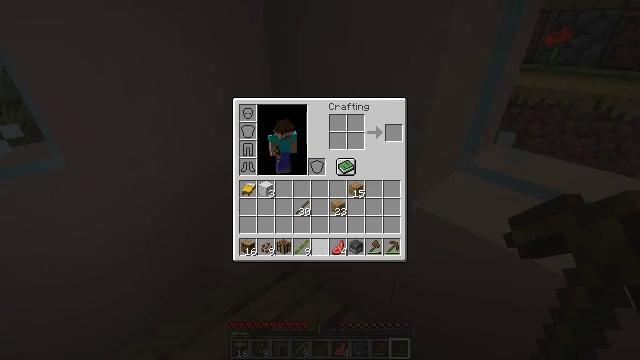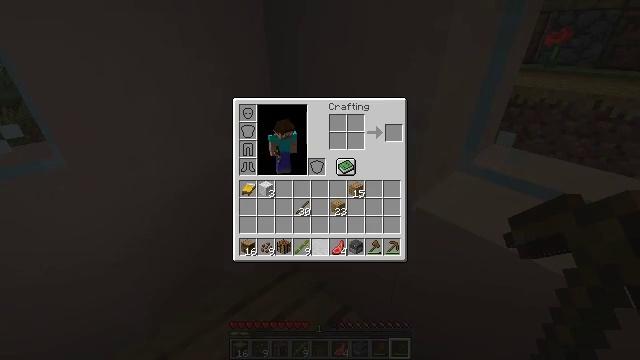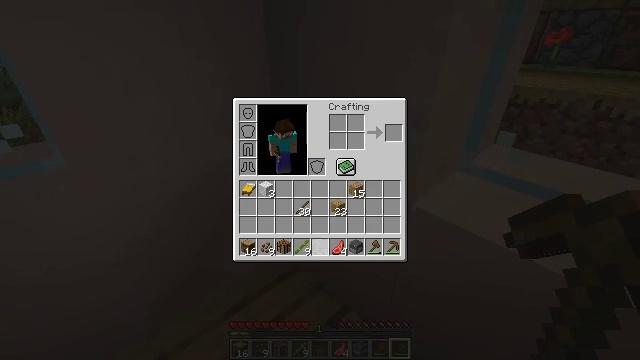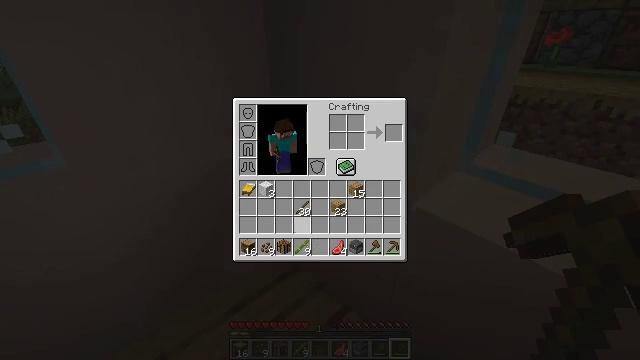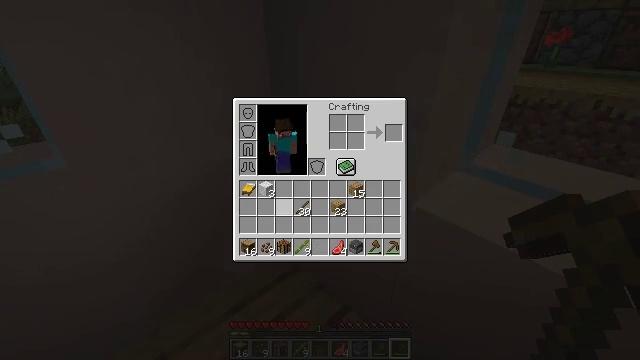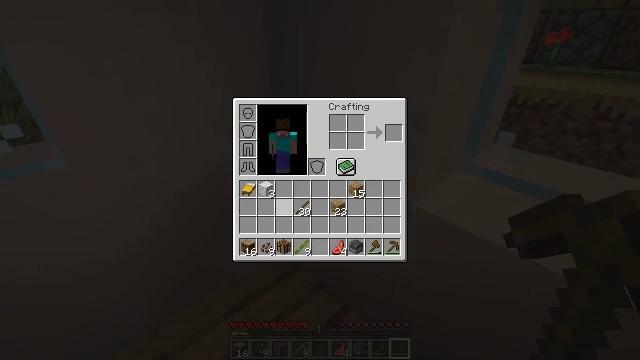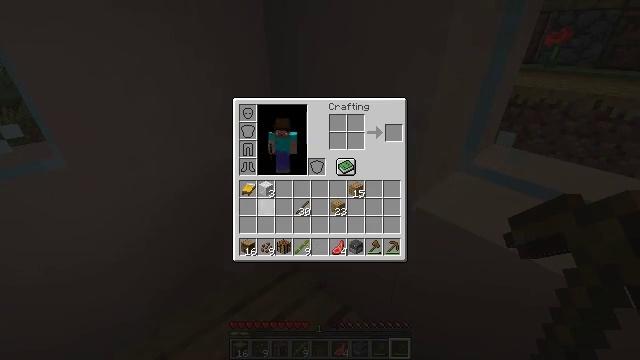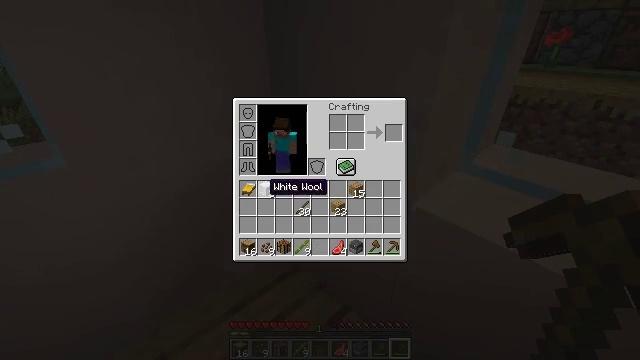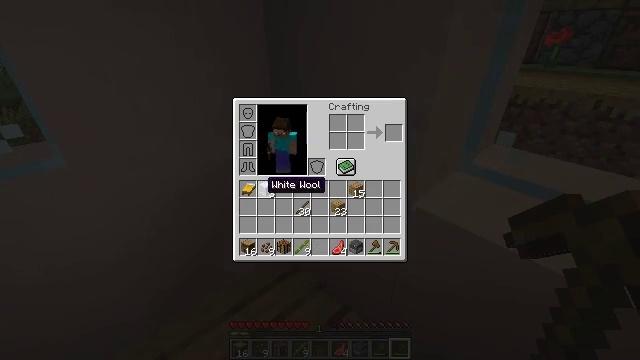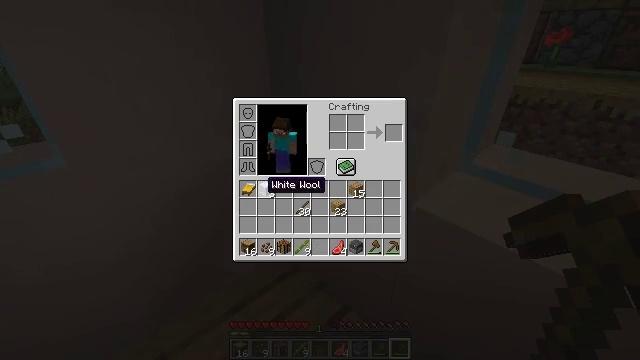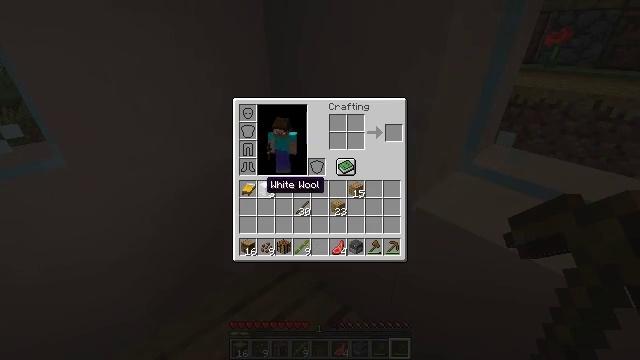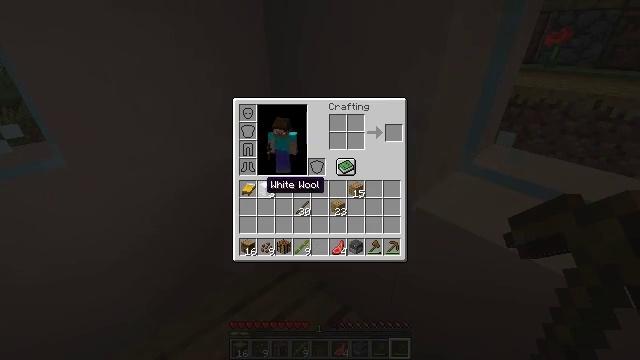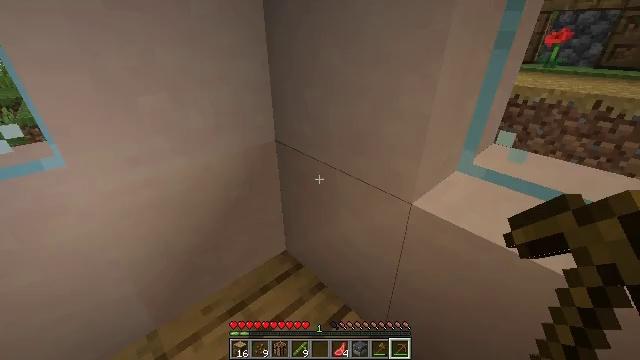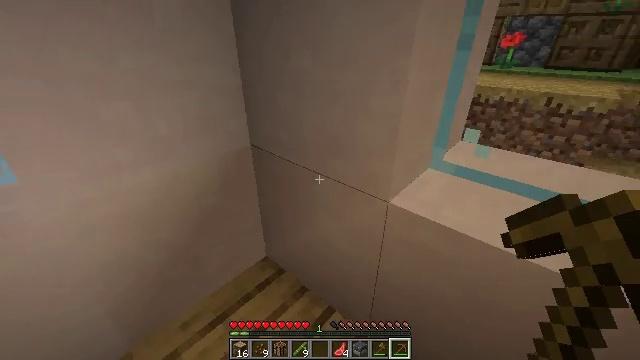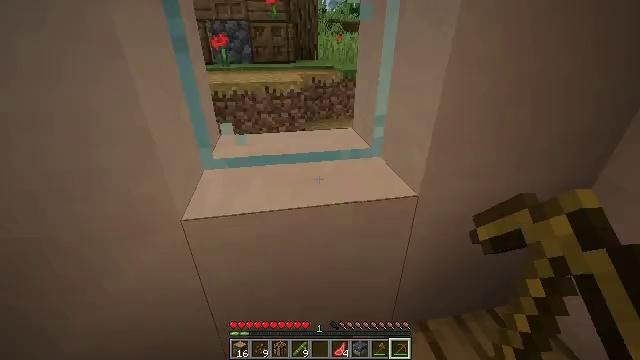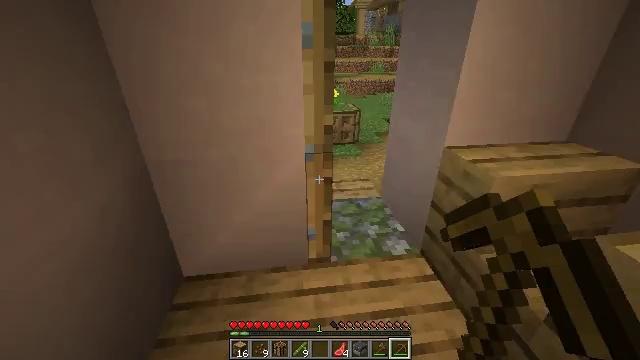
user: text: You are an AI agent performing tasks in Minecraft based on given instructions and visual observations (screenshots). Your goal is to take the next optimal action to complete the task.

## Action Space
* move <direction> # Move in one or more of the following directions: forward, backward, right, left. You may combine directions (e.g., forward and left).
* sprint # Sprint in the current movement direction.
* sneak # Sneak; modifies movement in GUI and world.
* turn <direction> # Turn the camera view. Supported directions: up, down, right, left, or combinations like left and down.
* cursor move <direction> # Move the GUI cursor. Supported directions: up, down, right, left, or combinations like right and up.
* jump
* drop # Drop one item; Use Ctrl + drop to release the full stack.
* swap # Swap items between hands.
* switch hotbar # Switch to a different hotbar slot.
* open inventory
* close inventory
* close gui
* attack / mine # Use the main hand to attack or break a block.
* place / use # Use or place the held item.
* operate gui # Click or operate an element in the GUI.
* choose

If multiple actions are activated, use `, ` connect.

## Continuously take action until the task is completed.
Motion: motion action
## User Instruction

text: Break the blast furnace block.
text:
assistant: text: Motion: sneak, operate gui
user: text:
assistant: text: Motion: sneak, cursor move left and up
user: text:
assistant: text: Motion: sneak, cursor move left and up
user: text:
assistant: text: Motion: sneak, cursor move left and up
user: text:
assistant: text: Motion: sneak, cursor move left and up
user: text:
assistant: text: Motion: sneak, cursor move left
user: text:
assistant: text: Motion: sneak
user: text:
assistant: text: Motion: sneak
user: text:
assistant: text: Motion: sneak
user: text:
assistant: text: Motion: no_op
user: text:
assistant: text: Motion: no_op
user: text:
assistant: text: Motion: close inventory
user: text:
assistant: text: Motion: turn right, close inventory
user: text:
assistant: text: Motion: turn right, close inventory
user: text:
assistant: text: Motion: turn right and up, close inventory
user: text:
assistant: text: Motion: turn right and down
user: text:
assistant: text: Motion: move forward and move right
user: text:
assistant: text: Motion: move forward and move right
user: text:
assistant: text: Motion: move forward and move right
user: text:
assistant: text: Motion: move forward and move right
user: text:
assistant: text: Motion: move forward and move right, turn left and up
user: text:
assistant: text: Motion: move forward and move right, turn left and up
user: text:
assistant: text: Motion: move forward
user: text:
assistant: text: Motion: move forward
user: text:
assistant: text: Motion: move forward, turn left
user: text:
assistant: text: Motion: move forward, turn left
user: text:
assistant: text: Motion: move forward, turn left and up
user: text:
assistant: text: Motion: move forward, turn left and up
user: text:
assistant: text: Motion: move forward
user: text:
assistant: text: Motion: move forward